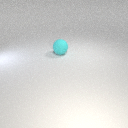
large cyan rubber sphere